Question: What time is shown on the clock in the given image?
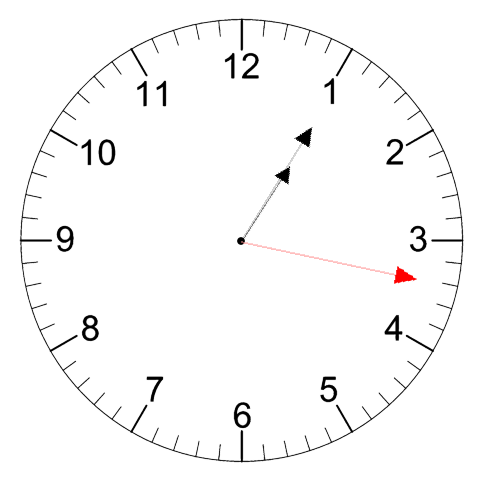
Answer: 01:05:17